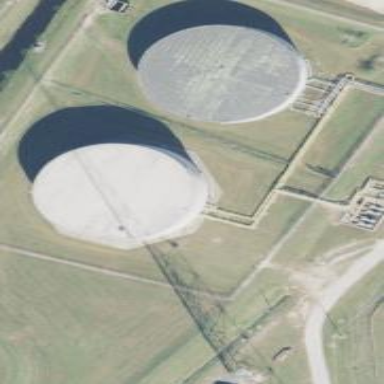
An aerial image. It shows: Building with storage tank.